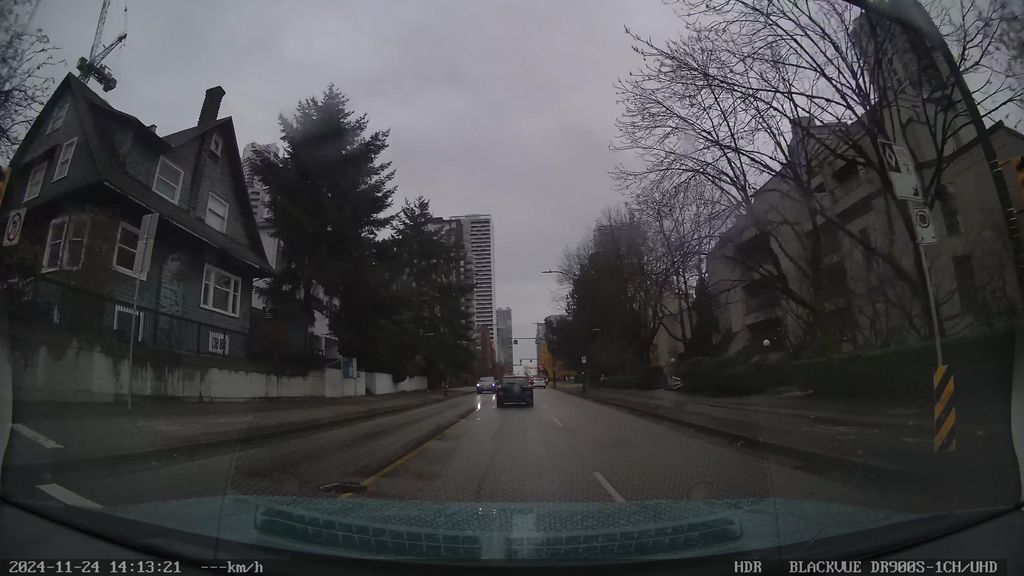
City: vancouver